Question: I have been using the <URL> 'play' command line tool to playback audio files from the console, and have noticed that there is a nice little display of the time info and left/right levels that update in real time with the audio source . . .
<URL>

However, after cloning <URL>, I could not find any mention of Ncurses. Does anyone know how SoX achieves this neat little console trick? I just don't know what to look for, or which file to look in to see how this is implemented.
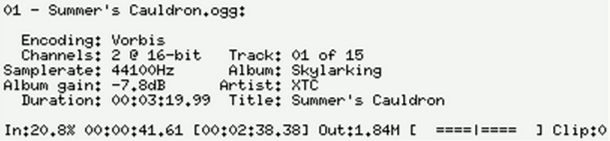
Answer: I doubt it's merely using the '' character. My guess would be that it's using the terminal <URL> Linux terminals.
You can even use these straight from the command line using 'echo'. For instance:
'''
$ s=($(stty size)); echo -en "\e[2J\e[$((s[0]/2));$((s[1]/2-6))HHello world.\e[${s[0]};0H"
'''
This should give you a blank screen, except for the the message "Hello world." printed right in the middle of the screen, and a prompt at the very bottom.